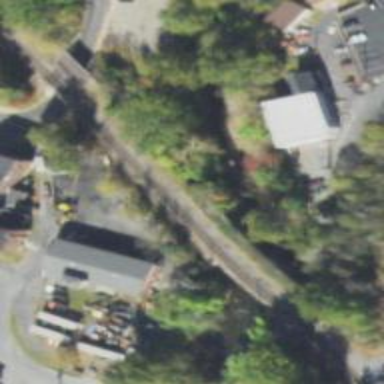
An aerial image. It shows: Railway line running on embankment.